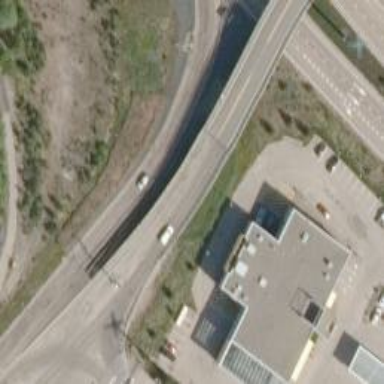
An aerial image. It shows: Trunk link highway with asphalt surface.